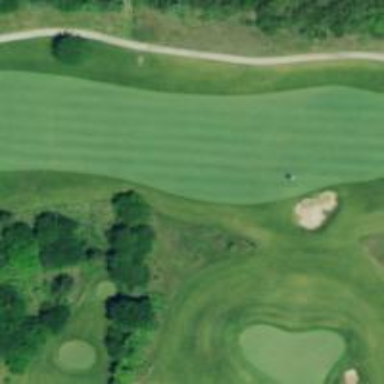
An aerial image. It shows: Golf hole.